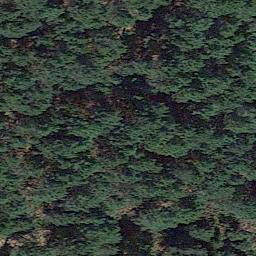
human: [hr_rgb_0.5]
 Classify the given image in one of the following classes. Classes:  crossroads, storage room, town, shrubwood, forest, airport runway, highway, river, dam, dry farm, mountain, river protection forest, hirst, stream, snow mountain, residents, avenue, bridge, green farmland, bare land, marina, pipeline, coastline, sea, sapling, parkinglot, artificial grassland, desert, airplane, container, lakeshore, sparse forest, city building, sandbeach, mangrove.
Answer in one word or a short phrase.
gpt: forest